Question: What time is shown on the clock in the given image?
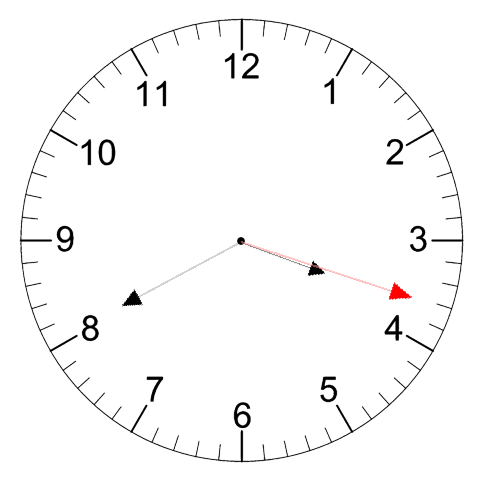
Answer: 03:40:18